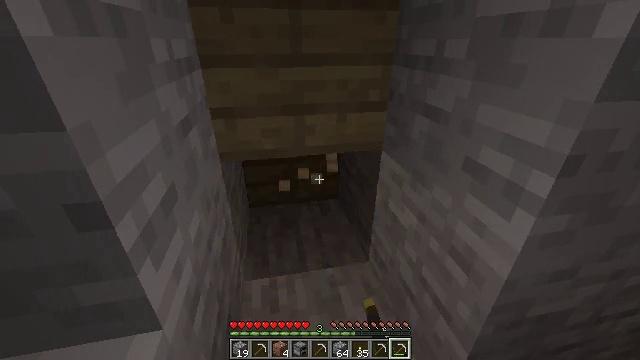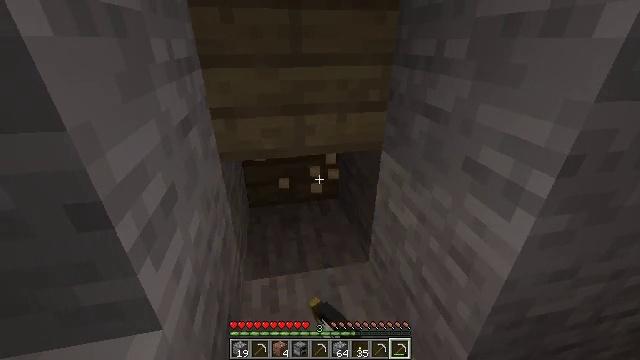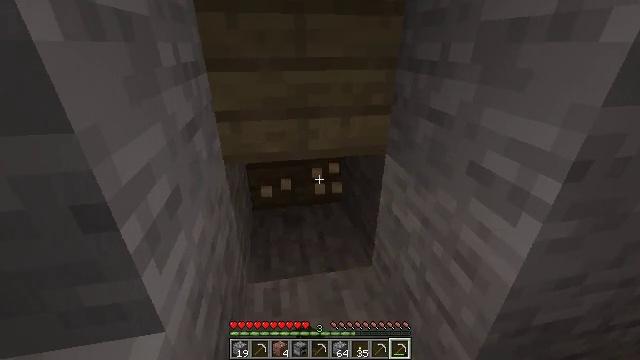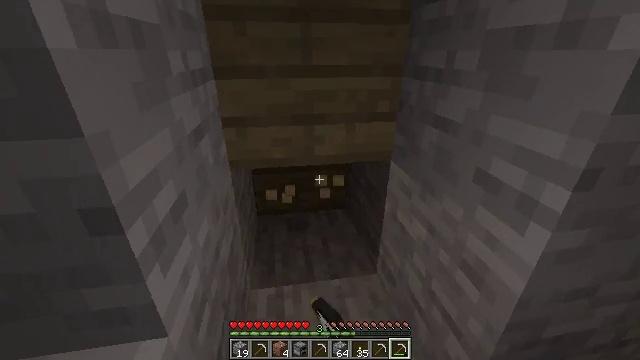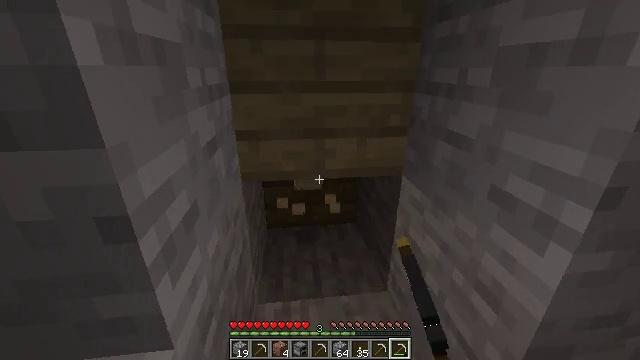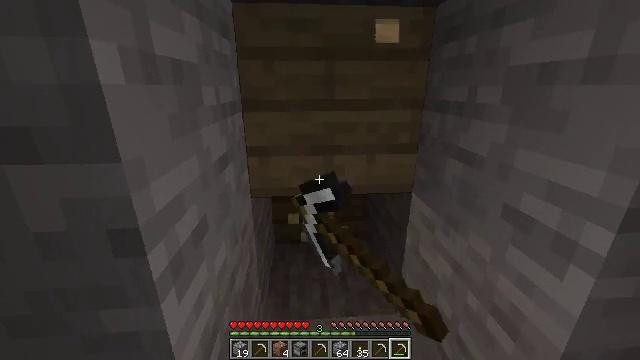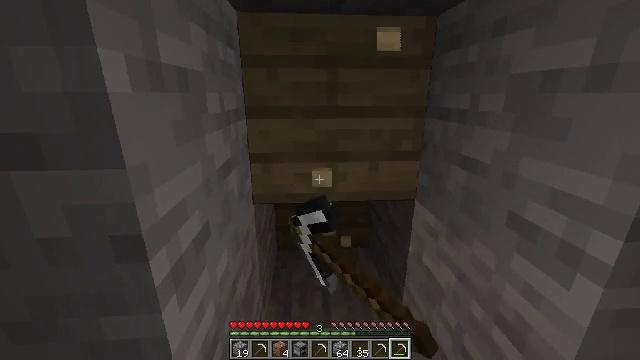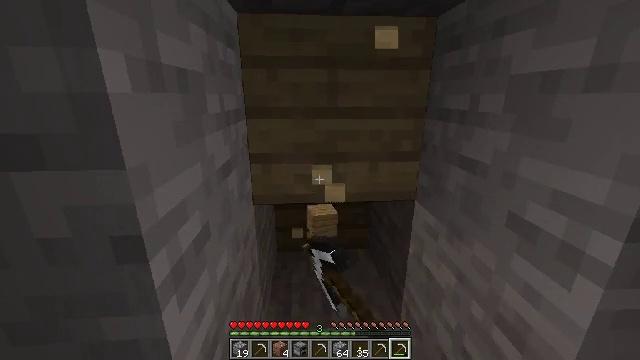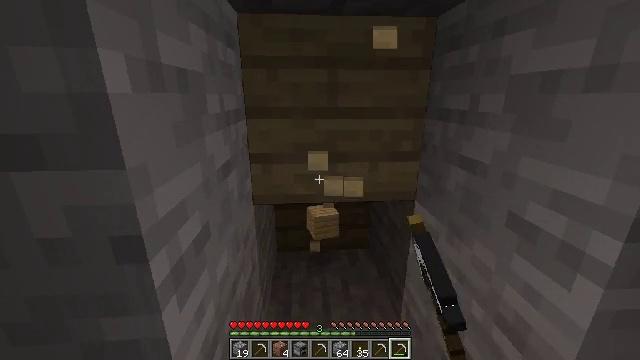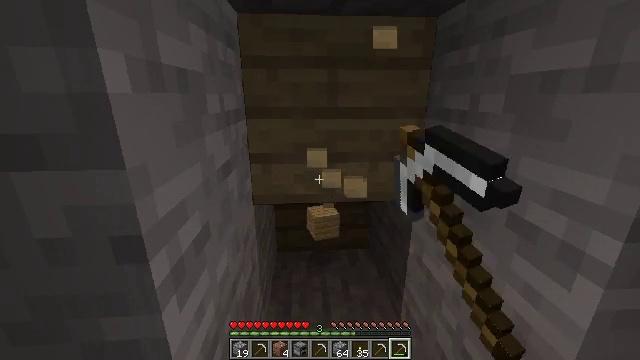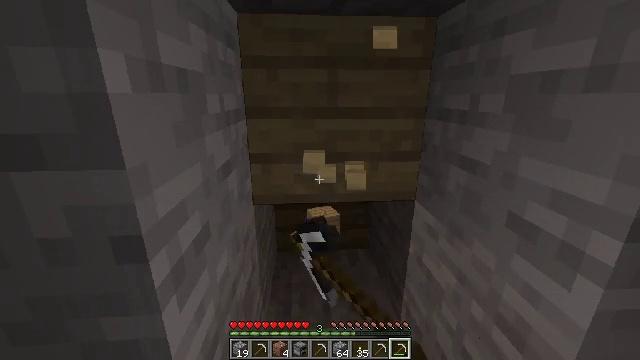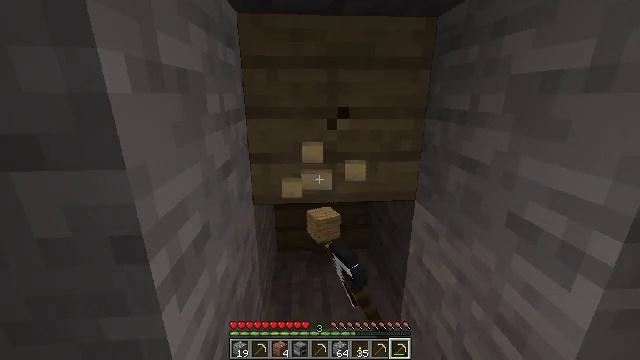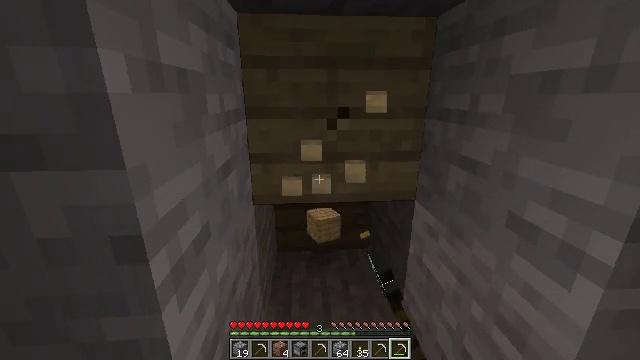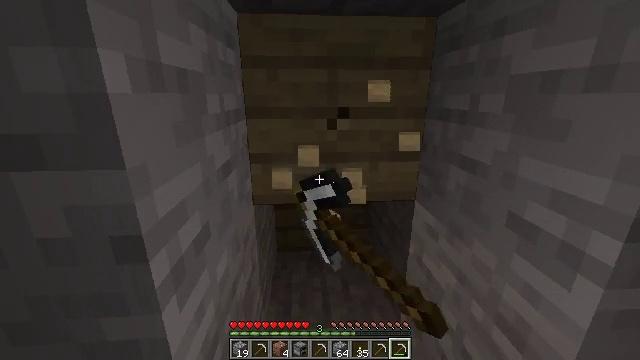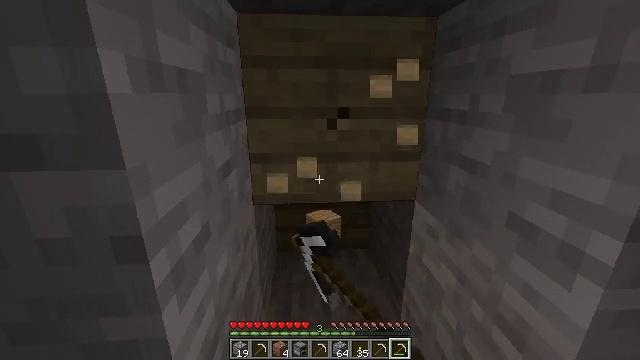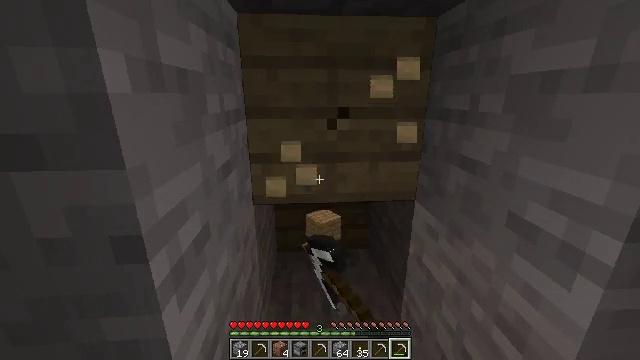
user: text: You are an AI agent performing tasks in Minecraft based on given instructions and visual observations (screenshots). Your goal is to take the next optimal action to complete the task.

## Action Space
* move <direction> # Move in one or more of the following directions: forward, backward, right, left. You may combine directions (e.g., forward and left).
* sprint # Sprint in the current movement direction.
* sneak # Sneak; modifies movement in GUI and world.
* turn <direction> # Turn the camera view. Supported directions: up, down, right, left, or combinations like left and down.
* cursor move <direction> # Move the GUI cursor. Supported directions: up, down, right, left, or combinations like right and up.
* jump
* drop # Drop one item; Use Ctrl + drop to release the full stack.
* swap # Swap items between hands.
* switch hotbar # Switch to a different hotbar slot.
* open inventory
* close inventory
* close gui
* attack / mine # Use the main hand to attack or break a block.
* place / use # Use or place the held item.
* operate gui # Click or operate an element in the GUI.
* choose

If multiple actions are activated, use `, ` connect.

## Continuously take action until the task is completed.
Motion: motion action
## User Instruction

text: Collect birch planks from structures.
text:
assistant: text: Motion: attack / mine
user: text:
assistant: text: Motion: attack / mine
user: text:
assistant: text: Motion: turn left and up, attack / mine
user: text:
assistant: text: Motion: turn left and up, attack / mine
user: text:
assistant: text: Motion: turn left and up, attack / mine
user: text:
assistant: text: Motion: turn up, attack / mine
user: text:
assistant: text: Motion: attack / mine
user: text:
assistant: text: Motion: attack / mine
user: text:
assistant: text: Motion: attack / mine
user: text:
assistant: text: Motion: attack / mine
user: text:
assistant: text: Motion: attack / mine
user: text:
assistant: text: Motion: attack / mine
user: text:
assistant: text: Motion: attack / mine
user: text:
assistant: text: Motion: attack / mine
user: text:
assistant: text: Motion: attack / mine
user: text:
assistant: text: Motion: attack / mine
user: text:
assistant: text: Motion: attack / mine
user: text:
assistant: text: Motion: attack / mine
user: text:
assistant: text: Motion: attack / mine
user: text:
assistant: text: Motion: attack / mine
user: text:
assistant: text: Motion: attack / mine
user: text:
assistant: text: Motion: attack / mine
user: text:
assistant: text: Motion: attack / mine
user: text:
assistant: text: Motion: attack / mine
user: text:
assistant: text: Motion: attack / mine
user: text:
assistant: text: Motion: attack / mine
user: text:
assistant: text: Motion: attack / mine
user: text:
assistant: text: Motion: attack / mine
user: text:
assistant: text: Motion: attack / mine
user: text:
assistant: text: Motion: attack / mine